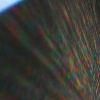
Label: sunburn